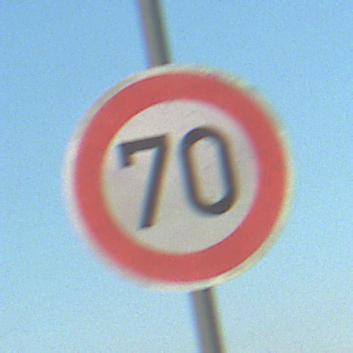
Verkehrszeichen: Geschwindigkeit70
Umgebung: Outdoor, Beach
Tageszeit: SunriseSunset
Wetter: Clear
Licht: Natural
Jahreszeit: NotSpecified
Kontrast: HighContrast